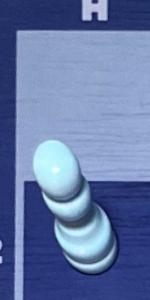
Label: Pawn_White